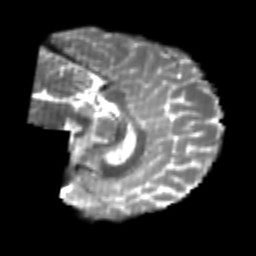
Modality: T2w
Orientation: sagittal
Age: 21
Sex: male
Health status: healthy
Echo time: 0.074 s